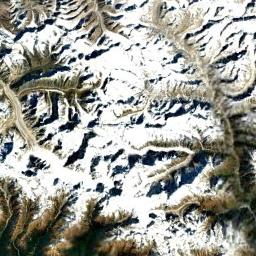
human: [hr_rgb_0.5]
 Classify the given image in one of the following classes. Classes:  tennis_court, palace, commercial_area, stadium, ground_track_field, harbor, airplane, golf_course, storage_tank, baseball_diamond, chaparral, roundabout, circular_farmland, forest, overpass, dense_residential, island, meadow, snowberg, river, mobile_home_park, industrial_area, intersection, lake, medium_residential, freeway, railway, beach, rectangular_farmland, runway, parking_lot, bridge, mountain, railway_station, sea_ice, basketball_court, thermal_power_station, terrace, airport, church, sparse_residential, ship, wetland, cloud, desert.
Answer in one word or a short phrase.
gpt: snowberg